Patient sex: F
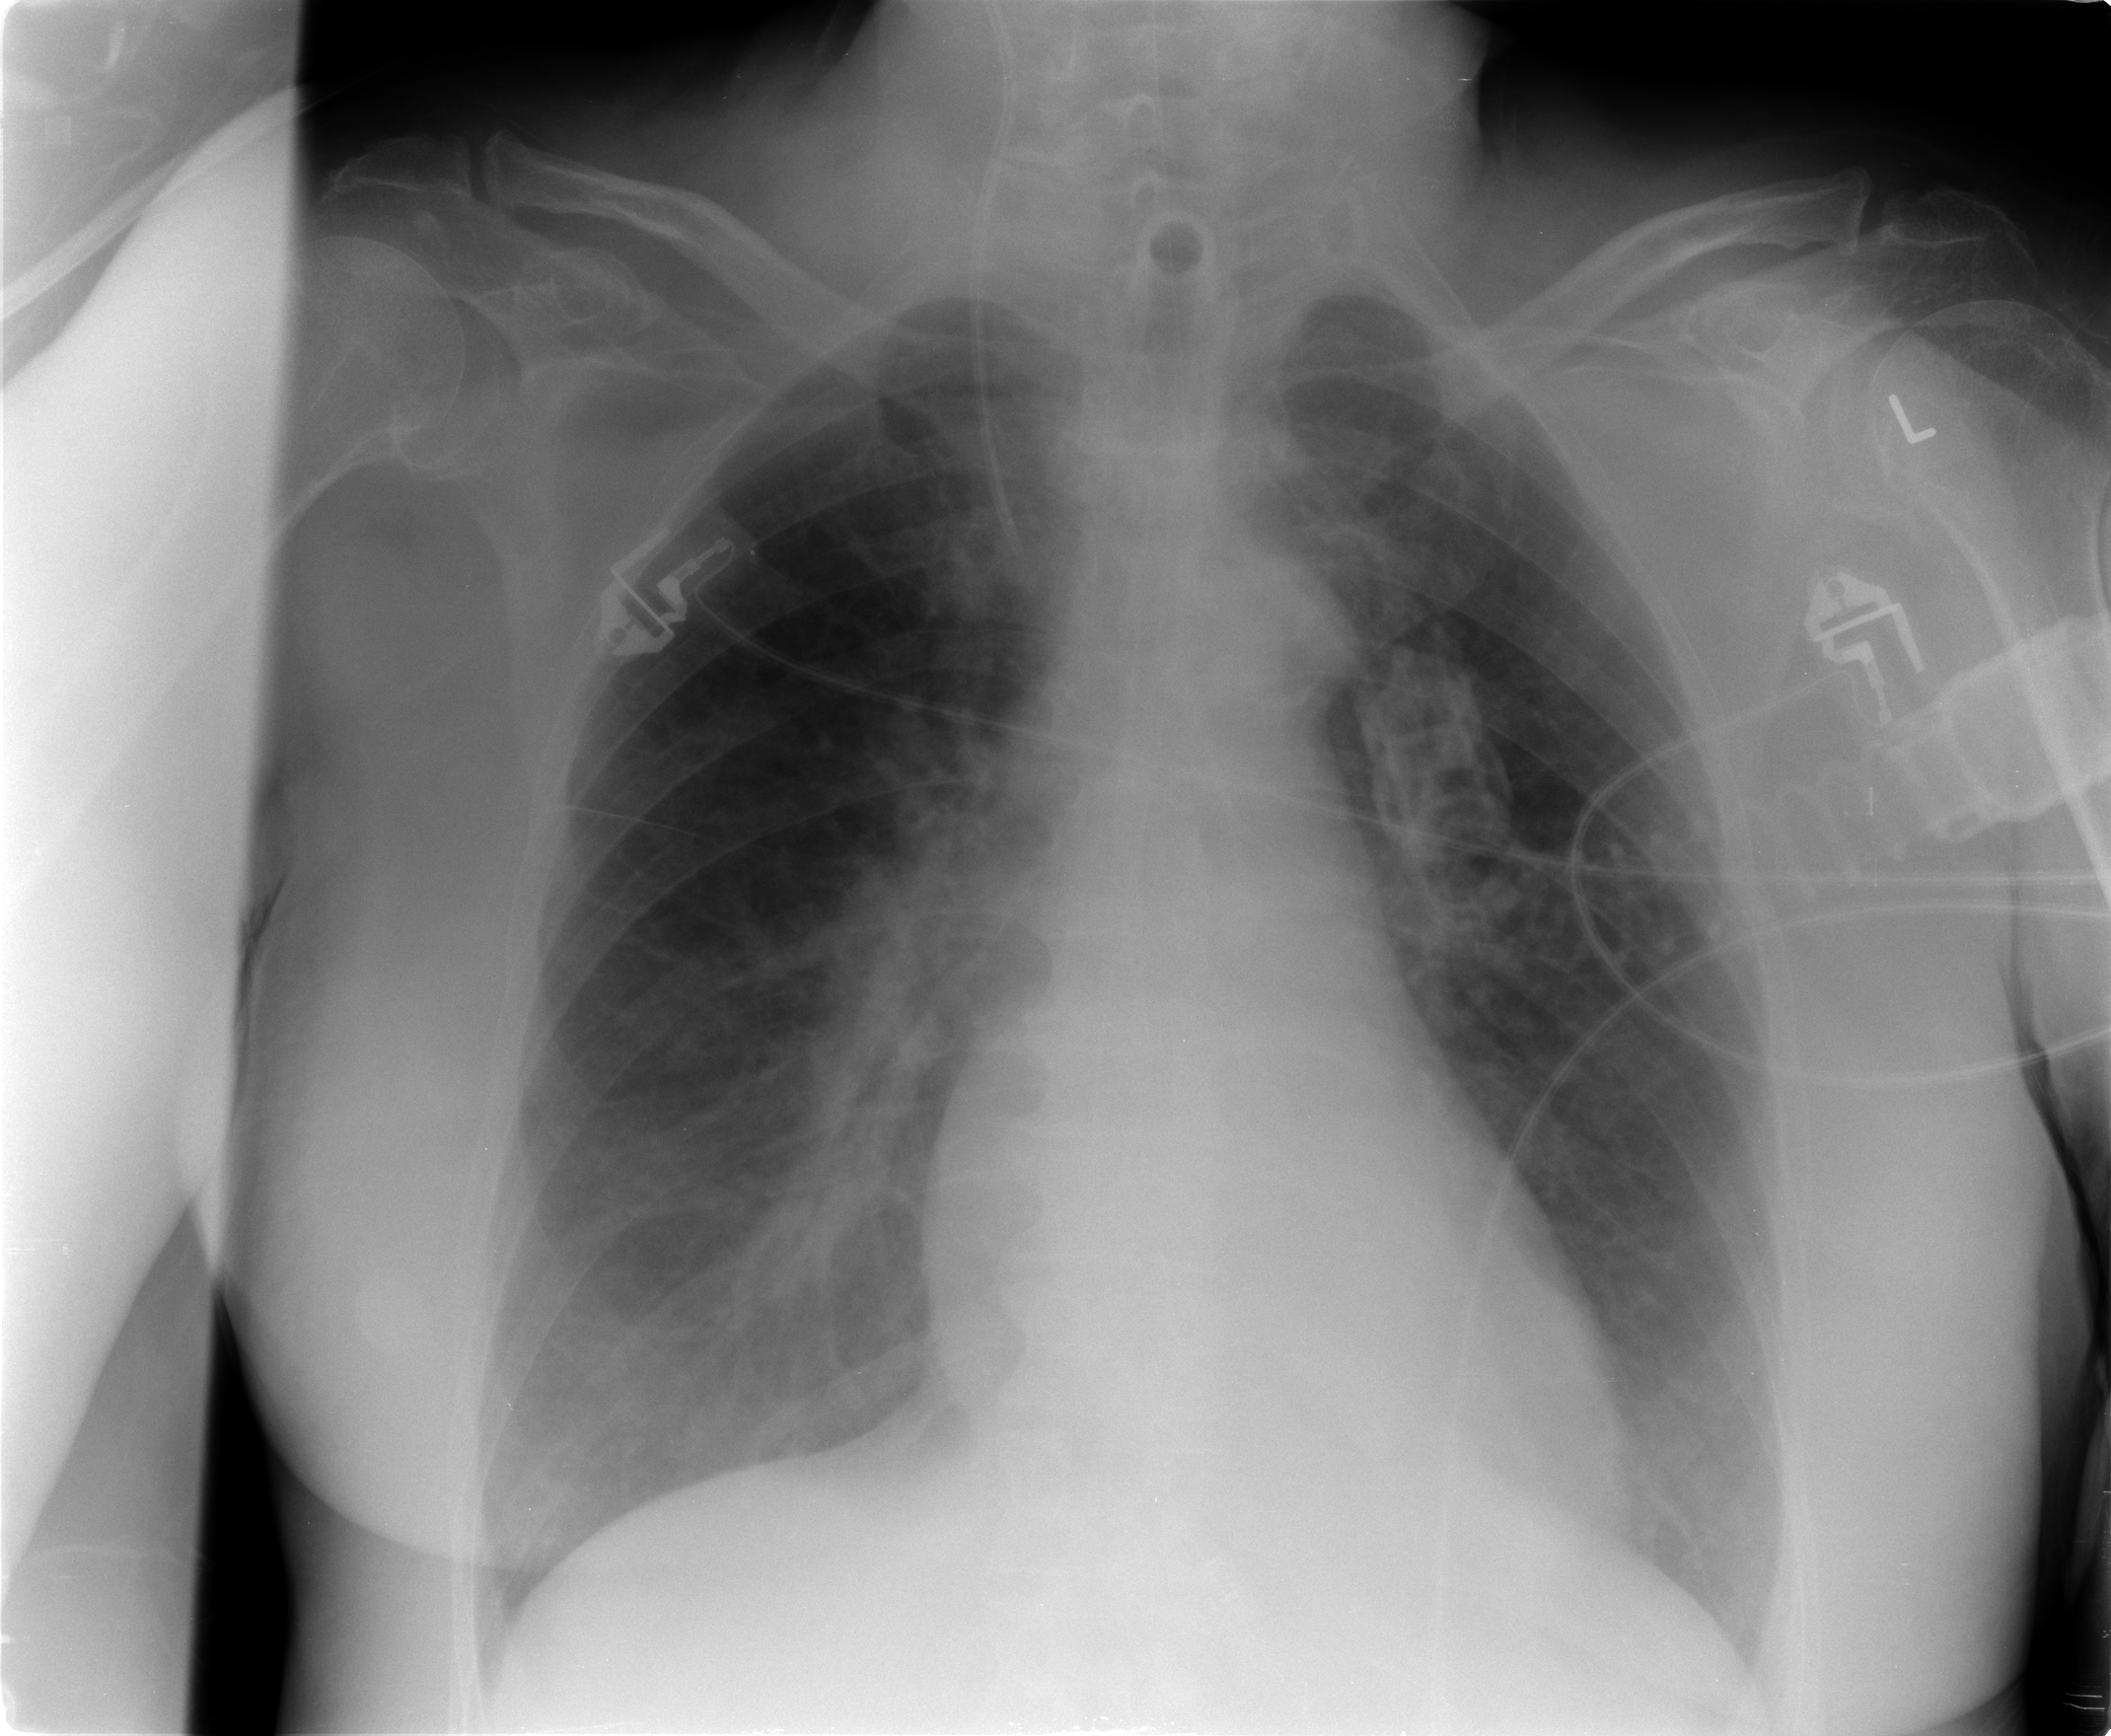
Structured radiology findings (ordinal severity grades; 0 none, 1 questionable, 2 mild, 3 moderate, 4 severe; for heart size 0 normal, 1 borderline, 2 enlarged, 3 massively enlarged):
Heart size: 0
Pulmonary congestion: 2
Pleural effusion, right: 0
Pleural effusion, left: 0
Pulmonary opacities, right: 2
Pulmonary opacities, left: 0
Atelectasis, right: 0
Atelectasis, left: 0